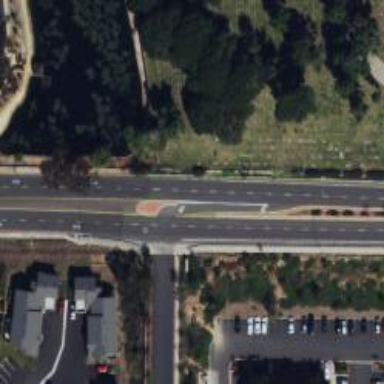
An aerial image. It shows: Asphalt road with secondary link designation.